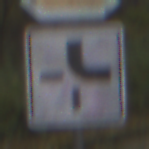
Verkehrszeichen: VerlaufVorfahrtsstrasse4
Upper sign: Stop
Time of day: MorningAfternoon
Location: Outdoor (Nature)
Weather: Overcast
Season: Autumn
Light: Natural